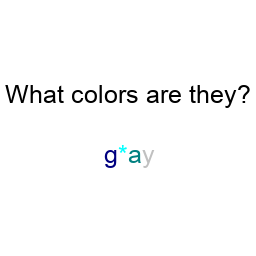
Color: navy, cyan, teal, silver
Color name shown: gray
Background color: white
Question text color: black